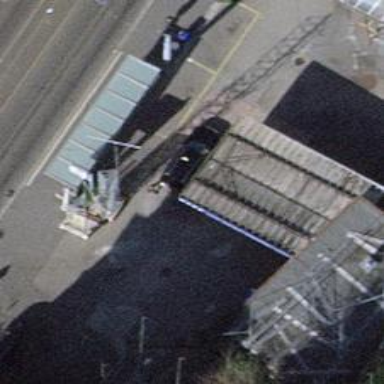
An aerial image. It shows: Fuel station.